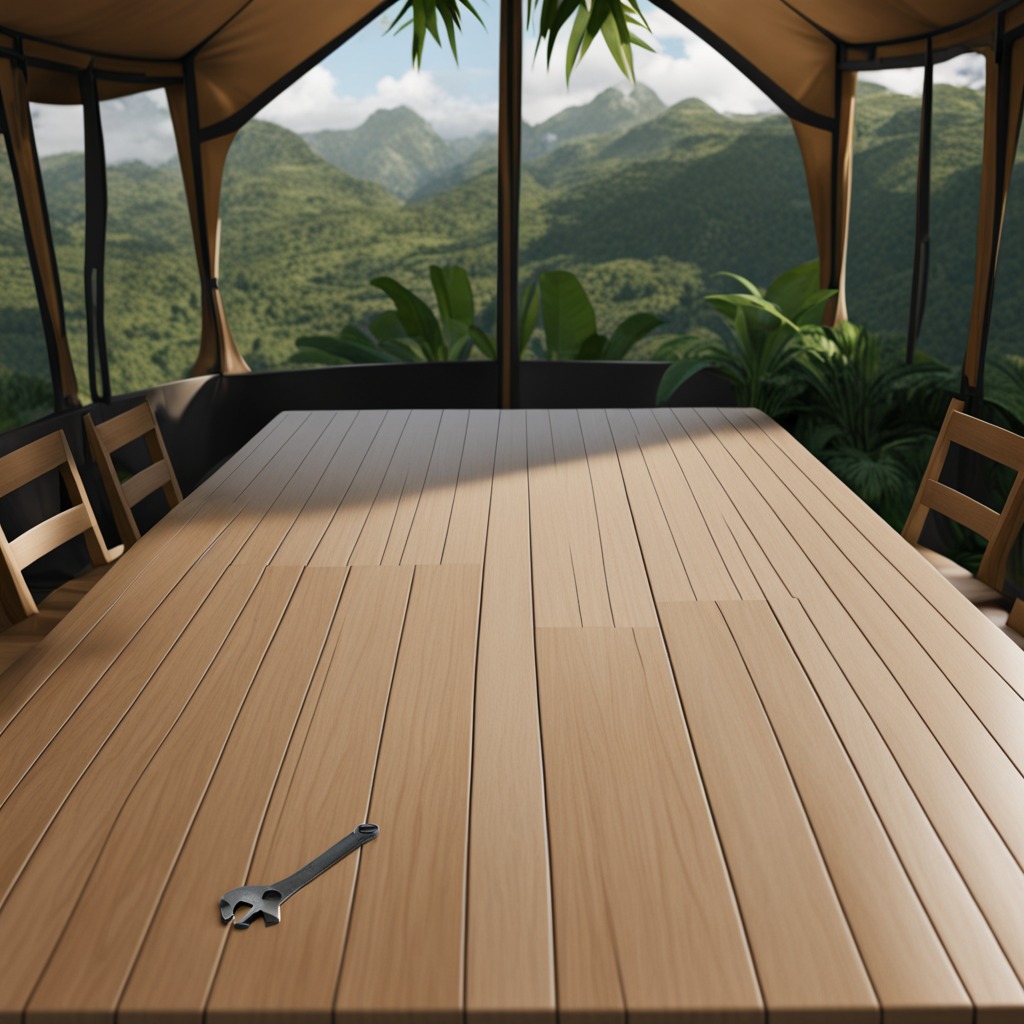
A wrench is lying on a wooden table inside a jungle field workshop tent humid ambient light worn but.